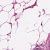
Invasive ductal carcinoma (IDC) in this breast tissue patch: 1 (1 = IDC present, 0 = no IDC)